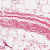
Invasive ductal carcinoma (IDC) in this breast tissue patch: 0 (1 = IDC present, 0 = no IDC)